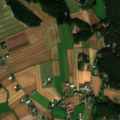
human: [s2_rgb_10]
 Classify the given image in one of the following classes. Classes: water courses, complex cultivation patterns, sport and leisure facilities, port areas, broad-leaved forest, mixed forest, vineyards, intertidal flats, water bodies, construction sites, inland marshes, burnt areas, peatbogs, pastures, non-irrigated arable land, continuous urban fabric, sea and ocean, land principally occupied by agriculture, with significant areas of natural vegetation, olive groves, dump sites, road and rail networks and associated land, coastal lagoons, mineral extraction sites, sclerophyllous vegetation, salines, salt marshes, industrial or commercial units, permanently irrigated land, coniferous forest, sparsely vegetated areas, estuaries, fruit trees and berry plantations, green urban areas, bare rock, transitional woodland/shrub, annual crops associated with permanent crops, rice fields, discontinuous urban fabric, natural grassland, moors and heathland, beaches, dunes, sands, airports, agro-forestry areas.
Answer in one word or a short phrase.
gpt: discontinuous urban fabric, non-irrigated arable land, land principally occupied by agriculture, with significant areas of natural vegetation, coniferous forest, transitional woodland/shrub